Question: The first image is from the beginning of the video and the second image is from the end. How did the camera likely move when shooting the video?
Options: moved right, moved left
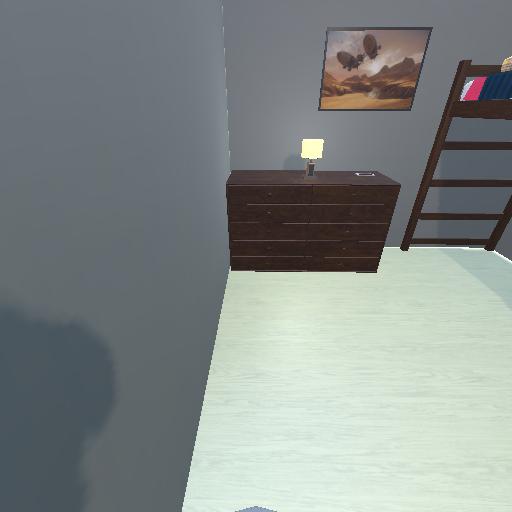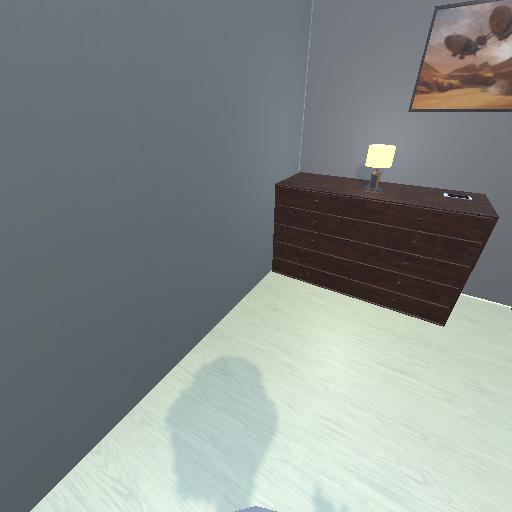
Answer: moved right